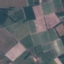
Land use / land cover class: PermanentCrop